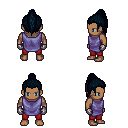
a pixel art fantasy rpg character, male body template, human, dark skin, chain tabard jacket, red pants, raven long topknot hairstyle, metal gloves, four views (front, back, left, right), 2x2 character sprite sheet, small pixel art, hard edges, no anti-aliasing